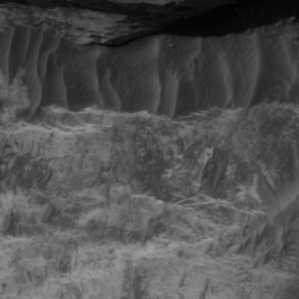
Label: non_frost